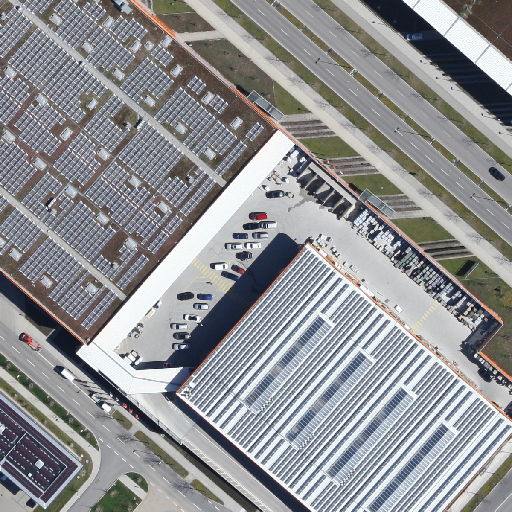
Referring expression: vehicle